Question: Actually, I only need to help to provide some lessons on Excel VBA not for the code.
:

The main line of code is very basic and although I have no experience in VBA, I understand it
'''
Sheets.Add().Name = Name_of_Sheet
'''
If I define a list of name like 'NameList =Array("SheetA", "SheetB", "SheetC","SheetD")' then do the for loop
'''
For I = LBound(NameList) To UBound(NameList)
Sheets.Add().Name = Tabs(I)
Next I
'''
However, many times, there are standard for naming the sheets, going to Visual Basic to edit the macro is not very efficient. I would like to just create the sheet from the cells' content
:
1) How does the index of selected data (1D columns, 1D row, or multiple rows x multiple columns) work?
2) How can I access these cells' content?
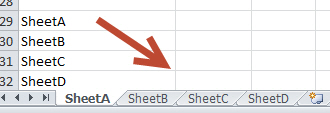
Answer: Your question is quite open-ended. Here's a start that addresses the "1D Columns" aspect. There are many ways to do this, but I've included a couple of basic VBA constructs, like 'For Each' and 'With/End With'. You could easily point the variables at other workbooks, worksheets or cells. It's got a little error-handling to address trying use a sheet name that already exists:
'''
Sub AddSheets()
Dim cell As Excel.Range
Dim wsWithSheetNames As Excel.Worksheet
Dim wbToAddSheetsTo As Excel.Workbook
Set wsWithSheetNames = ActiveSheet
Set wbToAddSheetsTo = ActiveWorkbook
For Each cell In wsWithSheetNames.Range("A2:A5")
With wbToAddSheetsTo
.Sheets.Add after:=.Sheets(.Sheets.Count)
On Error Resume Next
ActiveSheet.Name = cell.Value
If Err.Number = 1004 Then
Debug.Print cell.Value & " already used as a sheet name"
End If
On Error GoTo 0
End With
Next cell
End Sub
'''
Another approach would be to load the cell contents into an array, which might be useful if it was in fact two-dimensional (and if there were tons of names) but it might also be overkill.